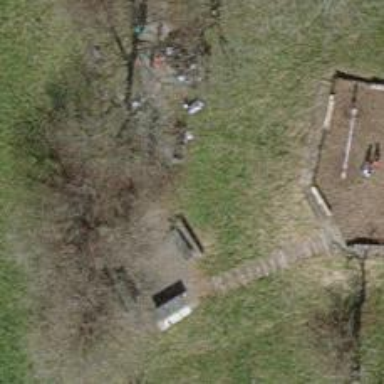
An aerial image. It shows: BBQ amenity.